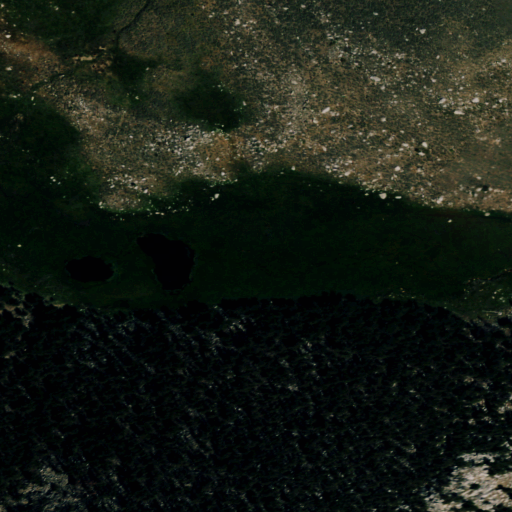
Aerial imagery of depression(s) in Nevada named Leonard Creek Basin containing shrub and evergreen forest